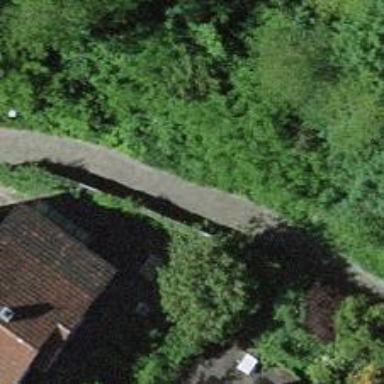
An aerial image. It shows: Footway made of paving stones.